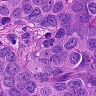
Metastatic tissue present: yes